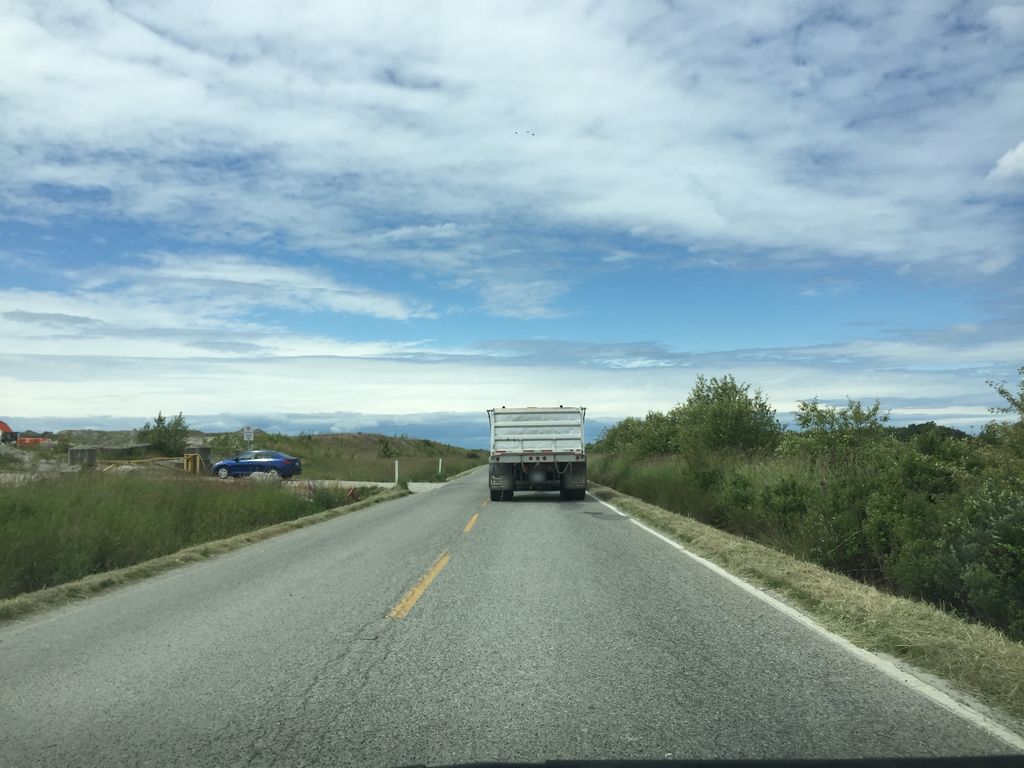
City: vancouver